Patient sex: F
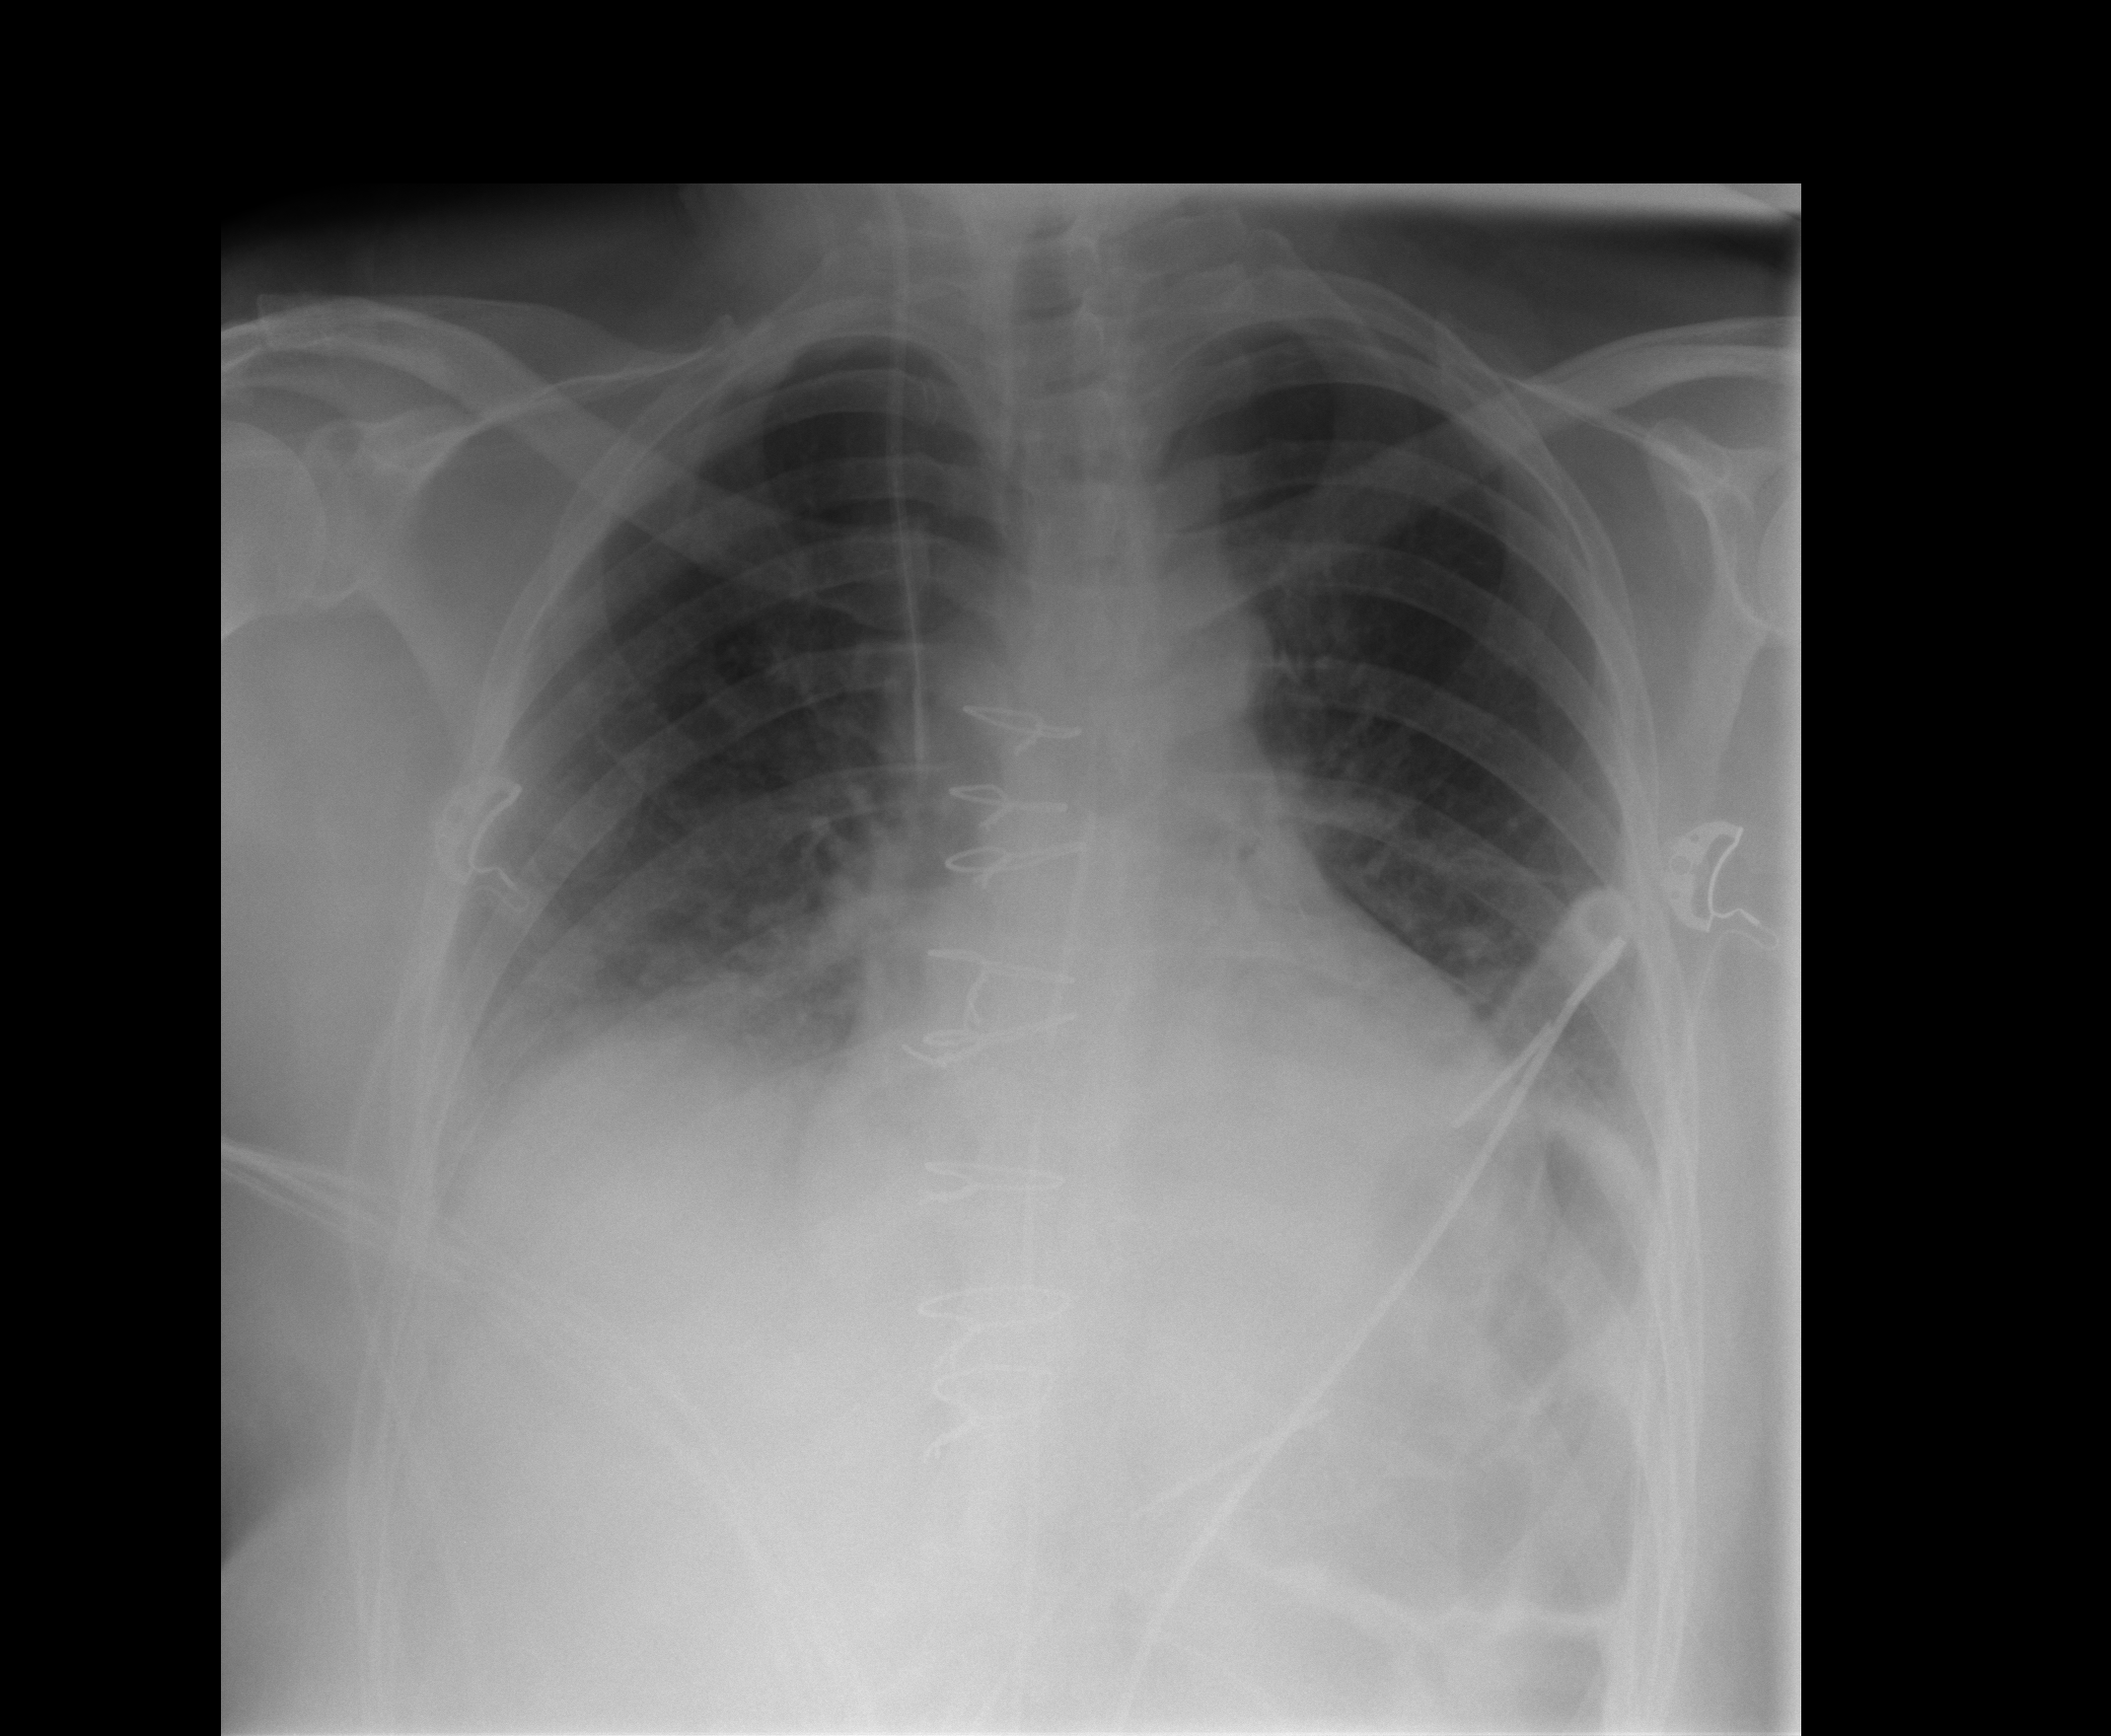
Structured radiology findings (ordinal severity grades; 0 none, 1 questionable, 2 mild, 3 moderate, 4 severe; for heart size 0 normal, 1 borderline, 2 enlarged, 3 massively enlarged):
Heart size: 0
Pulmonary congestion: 1
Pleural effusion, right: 1
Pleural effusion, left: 0
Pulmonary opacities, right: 1
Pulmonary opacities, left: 0
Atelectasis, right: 2
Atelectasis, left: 1